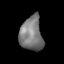
Tissue: lung
Cell type: Epithelial cells
Senescence score: 0.2097
Nuclear area (px): 760
Mean DAPI intensity: 121.795